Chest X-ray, PA view. Patient: 49 years old, sex M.
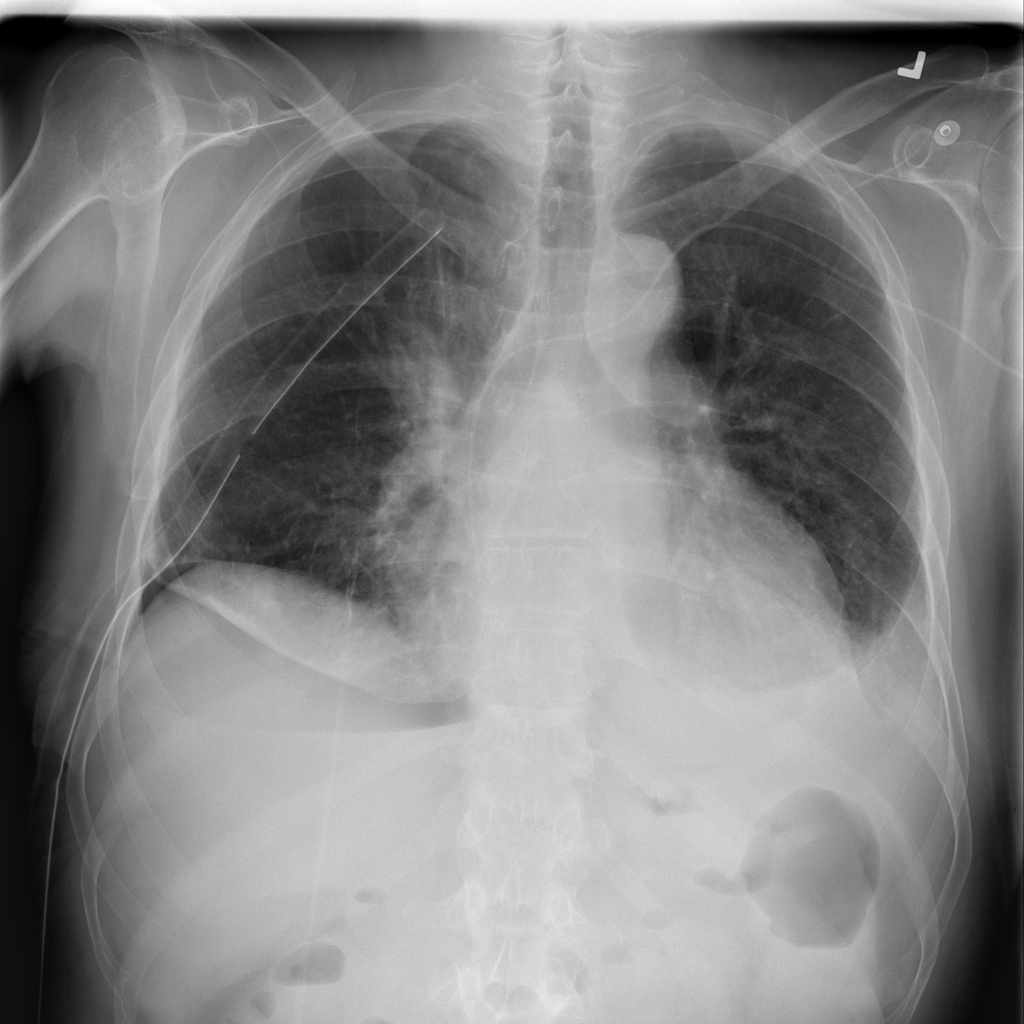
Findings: Cardiomegaly, Effusion